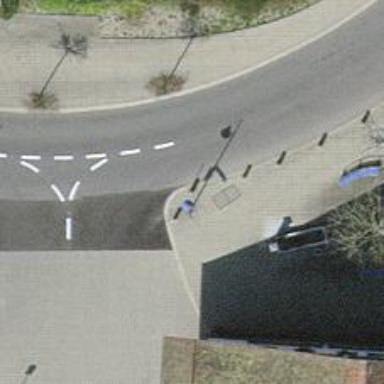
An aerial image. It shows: Bollard barrier.